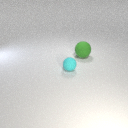
large green rubber sphere behind small cyan rubber sphere